Question: How can I make my event listener work on inserted HTML?
I insert
'<li id="test">Titre : test<input type="button" id="del" value="X"><br>Texte : </li>'
on my list, but my event listener only works on the button named "work", which is created in the HTML page.
I want to call the function 'clickHandlerRem' by clicking on the new button in the list.

'''
<!DOCTYPE html>
<html>
<head>
<link href="libs/css1.css" rel="stylesheet">
<script src="/script1.js"></script>
</head>
<body>
<form>
Ajouter une note
<input type="text" id="oTitleInput" placeholder="Entrez un titre" />
<input type="button" id="bdel" value="Supprimer"/>
<input type="text" id="oTextInput" placeholder="Entrez une note ici" />
<input type="button" id="binput" value="Ajouter"/>
<div class="divlist">
<ul class="notelist" id="notelist">
</ul>
</div>
</form>
<input type="button" id="del" value="work"/>
</body>
</html>
'''
'''
function clickHandler(e) {
addnote();
}
function clickHandlerDel(e) {
var oTitle = document.getElementById("oTitleInput").value;
delnote(oTitle);
document.getElementById("oTitleInput").value = '';
document.getElementById("oTextInput").value = '';
}
function clickHandlerRem(e) {
var oTitle = "test";
delnote(oTitle);
}
function addnote() {
var oTitle = document.getElementById("oTitleInput").value;
document.getElementById("oTitleInput").value = '';
var oText = document.getElementById("oTextInput").value;
document.getElementById("oTextInput").value = '';
localStorage.setItem(oTitle, oText);
affnote();
}
function affnote() {
var node = document.getElementById("notelist");
while (node.firstChild) {
node.removeChild(node.firstChild);
}
for (var i = 0, len = localStorage.length; i < len; i++) {
var key = localStorage.key(i);
var value = localStorage[key];
var html = "<li id="" + key + "">Titre : " + key + "\<input type="button" id="del" value="X"\/\><br />Texte : " + value + "</li>";
document.querySelector('#notelist').innerHTML += html;
}
}
function delnote(keyname) {
localStorage.removeItem(keyname);
affnote();
}
function main() {
affnote();
}
document.addEventListener('DOMContentLoaded', function () {
document.querySelector('#binput').addEventListener('click', clickHandler);
document.querySelector('#bdel').addEventListener('click', clickHandlerDel);
document.querySelector('#del').addEventListener('click', clickHandlerRem);
main();
});
'''
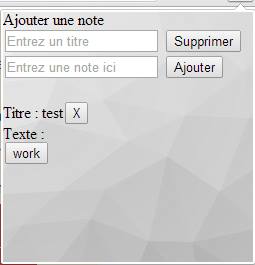
Answer: Javascript will not reattach event handlers after you create a new DOM element. You will have to add the event handler to your new element manually:
Run
'''
document.querySelector('#del').addEventListener('click', clickHandlerRem);
'''
at the end of 'affnote()'.